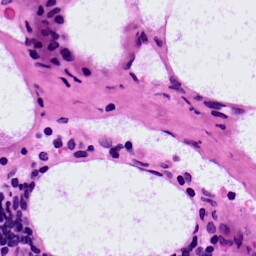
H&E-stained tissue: LymphNode